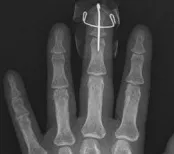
Preoperative and postoperative data of patient No.7. (C,D). Postoperative X-ray.
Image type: radiology (x_ray)